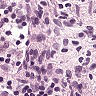
Metastatic tissue present: no